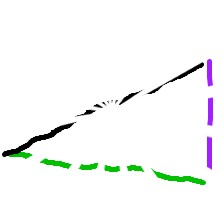
Shape: triangle